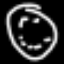
Label: clock